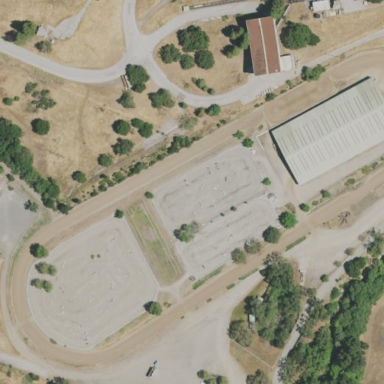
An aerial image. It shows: Equestrian pitch with sand surface for leisure land activities.